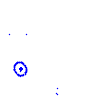
Particle: proton